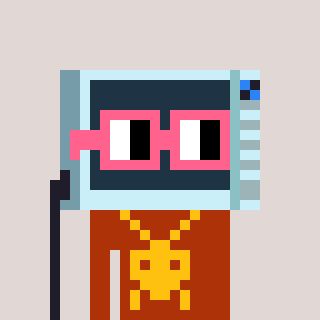
a pixel art character with square pink glasses, a microwave-shaped head and a hotbrown-colored body on a warm background